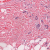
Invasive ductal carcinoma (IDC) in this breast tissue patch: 0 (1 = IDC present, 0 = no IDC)